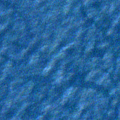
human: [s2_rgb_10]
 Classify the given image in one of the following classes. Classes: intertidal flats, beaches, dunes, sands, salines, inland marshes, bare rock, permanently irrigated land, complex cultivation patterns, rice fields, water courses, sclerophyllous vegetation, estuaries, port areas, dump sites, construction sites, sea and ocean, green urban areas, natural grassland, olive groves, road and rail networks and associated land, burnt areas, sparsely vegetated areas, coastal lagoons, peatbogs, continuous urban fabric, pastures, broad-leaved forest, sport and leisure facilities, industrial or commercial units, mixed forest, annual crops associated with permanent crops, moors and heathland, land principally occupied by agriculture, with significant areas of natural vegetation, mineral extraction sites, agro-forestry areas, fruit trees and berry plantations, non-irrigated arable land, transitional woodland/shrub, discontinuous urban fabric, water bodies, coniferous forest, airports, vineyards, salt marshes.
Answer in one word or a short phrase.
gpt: sea and ocean